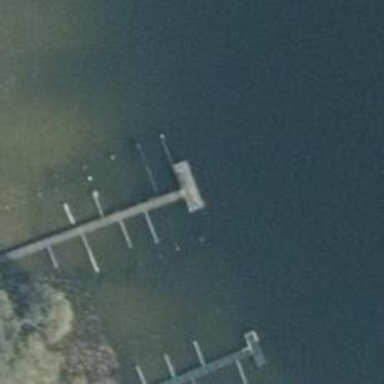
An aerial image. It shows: Man-made pier.